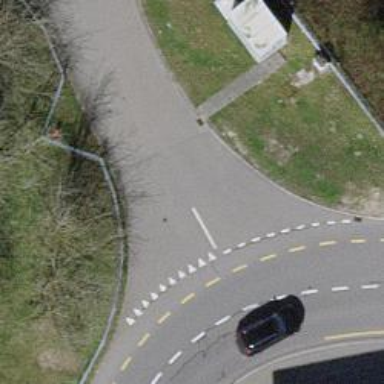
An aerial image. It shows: Road with "give way" sign.